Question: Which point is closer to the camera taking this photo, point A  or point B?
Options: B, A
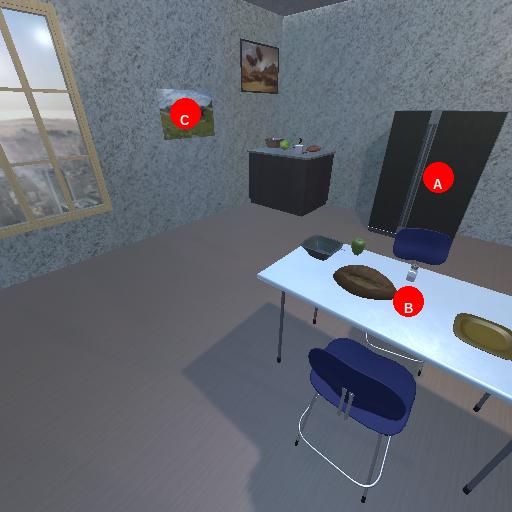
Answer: B